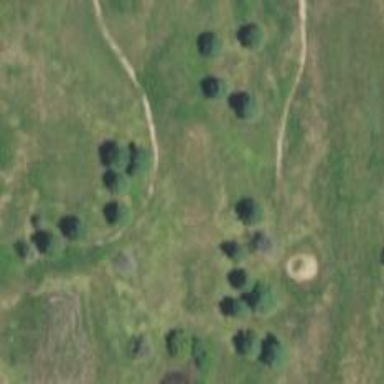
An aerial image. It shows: Path for both roads and golfers.